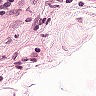
Metastatic tissue present: no